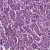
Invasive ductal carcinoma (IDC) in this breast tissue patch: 1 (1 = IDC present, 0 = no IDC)